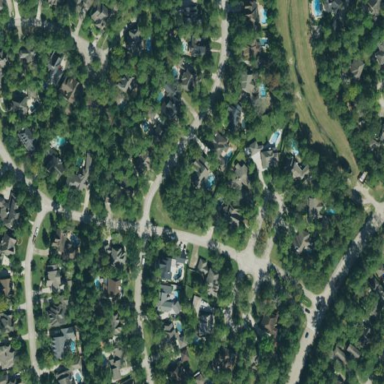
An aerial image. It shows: Residential area within neighborhood.